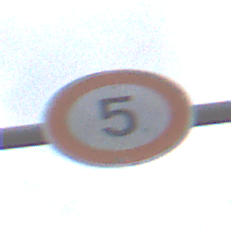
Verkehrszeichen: Geschwindigkeit5
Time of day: Midday
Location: Outdoor (RoadRail)
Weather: PartlyCloudy
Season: NotSpecified
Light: Natural